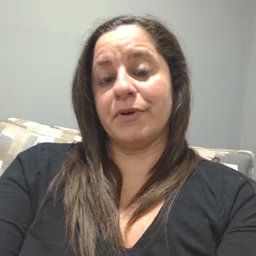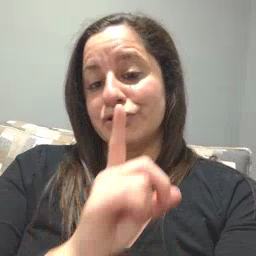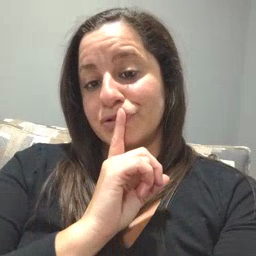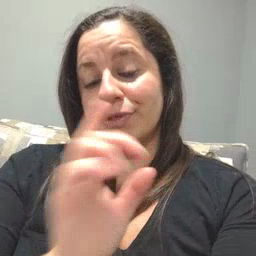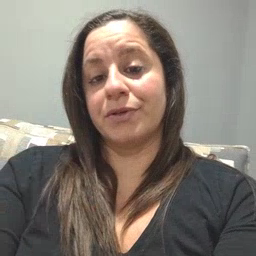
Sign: shhh